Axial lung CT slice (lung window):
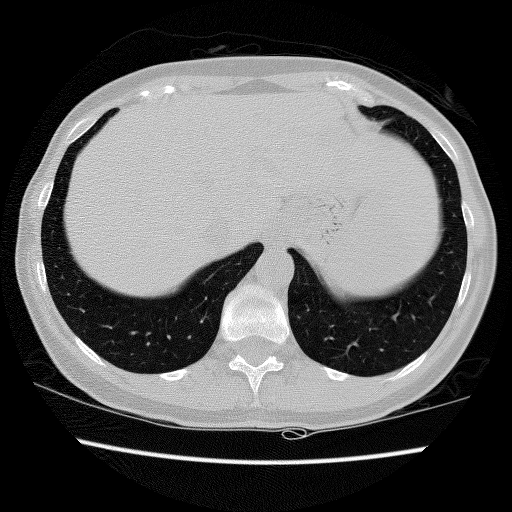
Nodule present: no